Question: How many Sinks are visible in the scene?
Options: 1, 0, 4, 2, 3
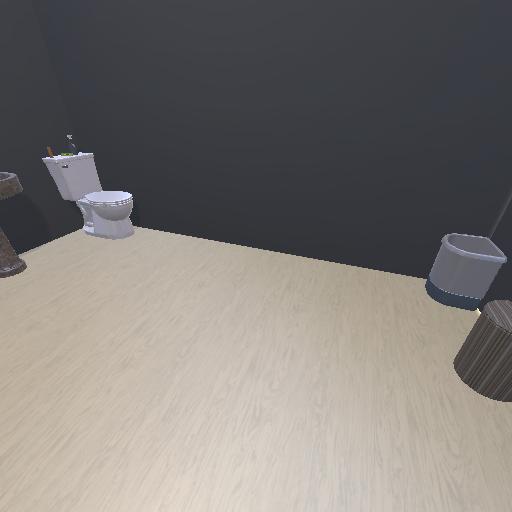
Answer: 1